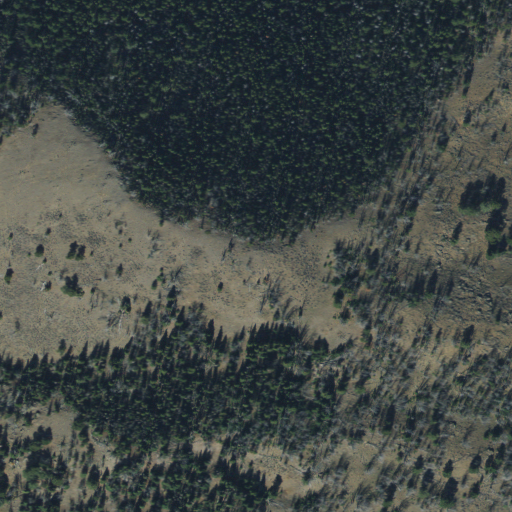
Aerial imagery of mountain in Montana named High Mountain containing evergreen forest, shrub, and grassland